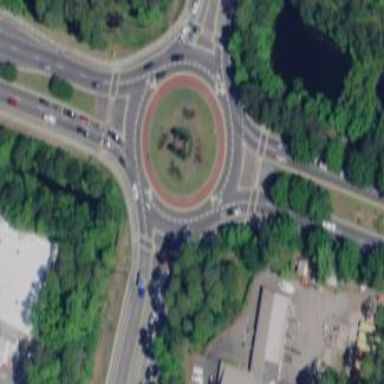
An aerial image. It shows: Secondary road leading to roundabout.